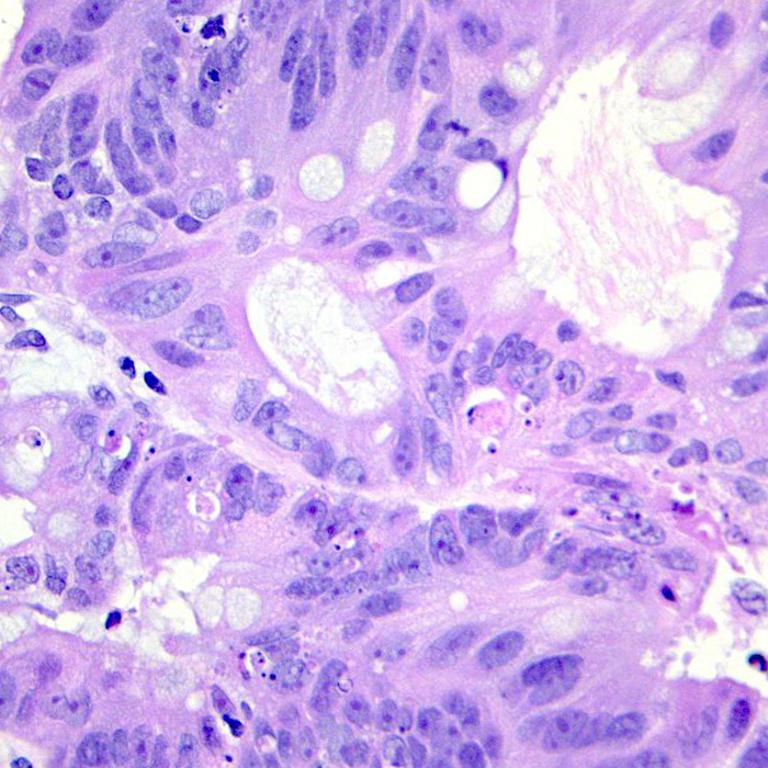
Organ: colon
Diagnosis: adenocarcinomas